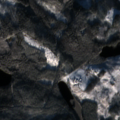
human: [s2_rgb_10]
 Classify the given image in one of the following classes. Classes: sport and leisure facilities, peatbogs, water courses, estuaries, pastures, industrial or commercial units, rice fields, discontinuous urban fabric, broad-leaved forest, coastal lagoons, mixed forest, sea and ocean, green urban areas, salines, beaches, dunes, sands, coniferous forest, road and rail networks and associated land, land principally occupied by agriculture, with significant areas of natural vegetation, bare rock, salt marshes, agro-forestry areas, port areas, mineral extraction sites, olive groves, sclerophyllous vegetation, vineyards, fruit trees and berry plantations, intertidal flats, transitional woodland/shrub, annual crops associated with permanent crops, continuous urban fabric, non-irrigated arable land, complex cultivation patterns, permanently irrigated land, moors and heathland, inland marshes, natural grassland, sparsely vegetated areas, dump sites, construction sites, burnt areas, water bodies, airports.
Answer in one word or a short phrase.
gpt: coniferous forest, mixed forest, transitional woodland/shrub, water bodies